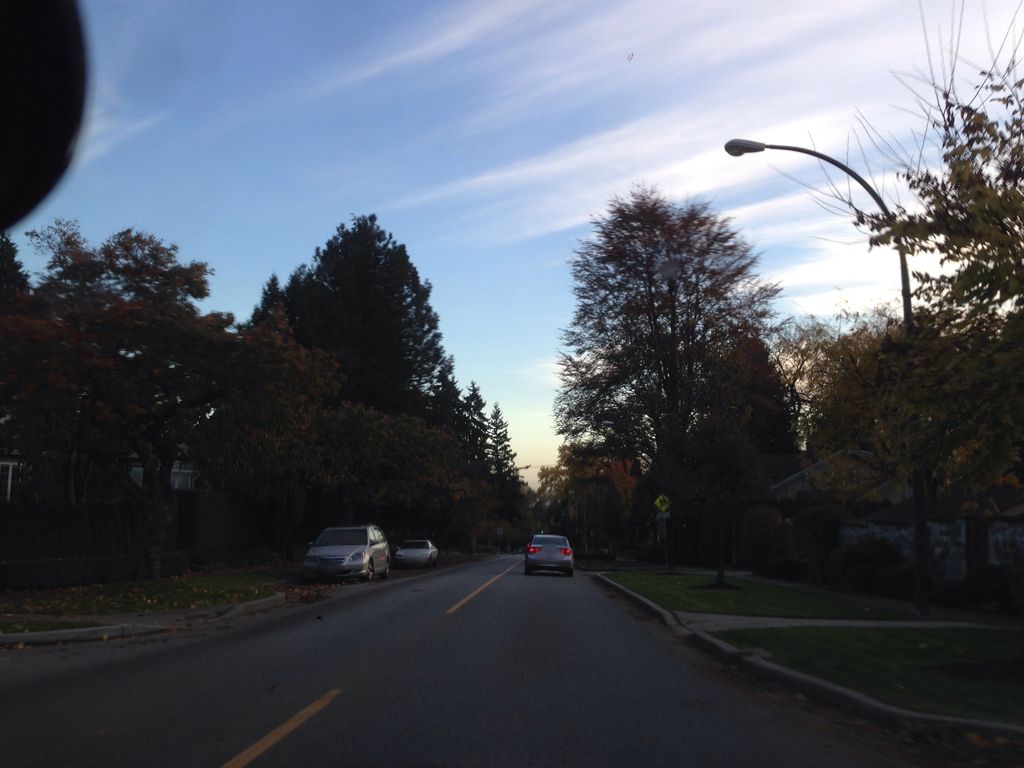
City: vancouver